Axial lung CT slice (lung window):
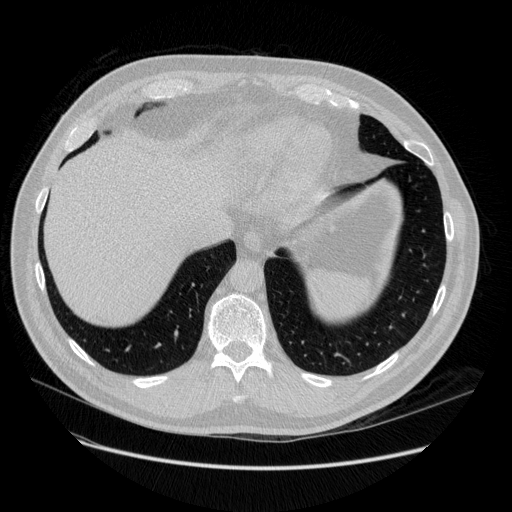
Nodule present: no